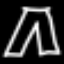
Label: pants